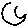
Label: moon